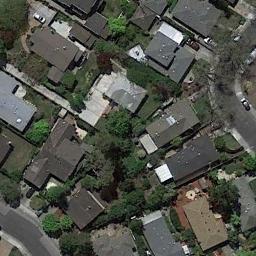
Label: medium_residential